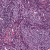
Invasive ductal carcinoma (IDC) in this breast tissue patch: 1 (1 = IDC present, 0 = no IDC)